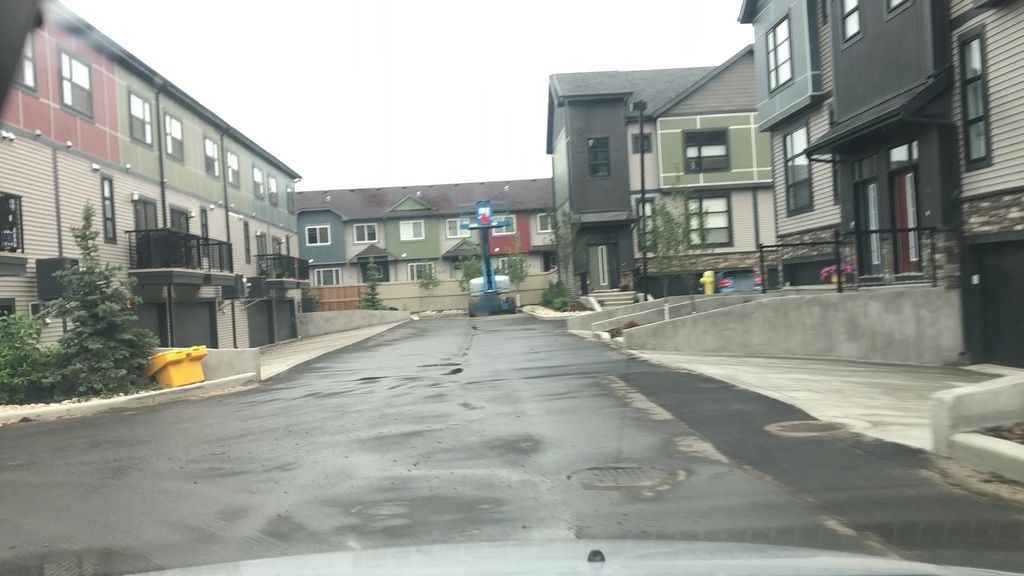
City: edmonton